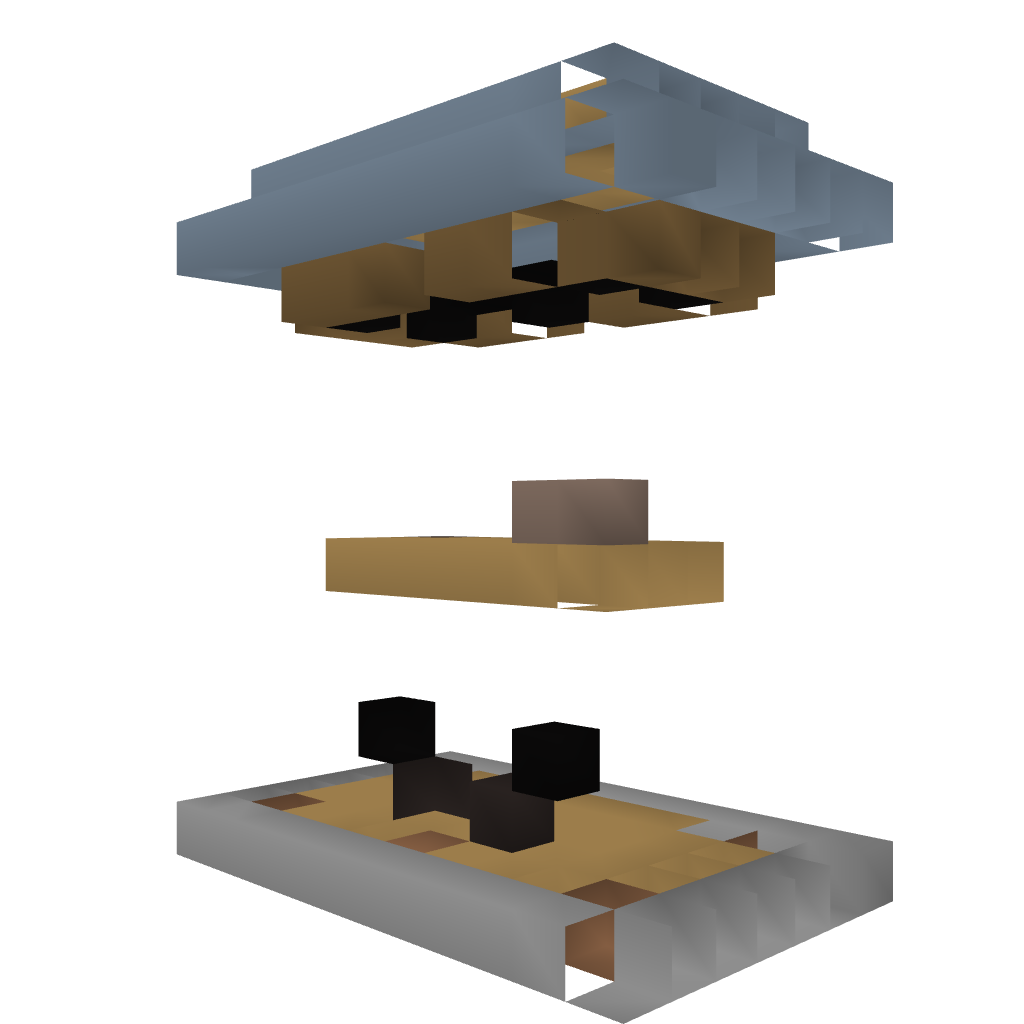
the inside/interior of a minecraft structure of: CrafterHouse